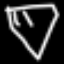
Label: diamond